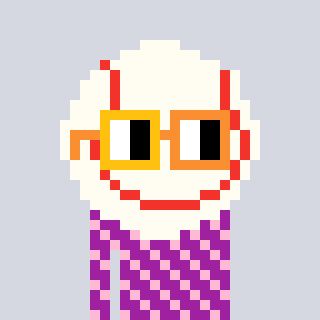
a pixel art character with square yellow and orange glasses, a baseball ball-shaped head and a magenta-colored body on a cool background